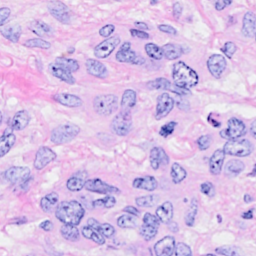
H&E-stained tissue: Breast